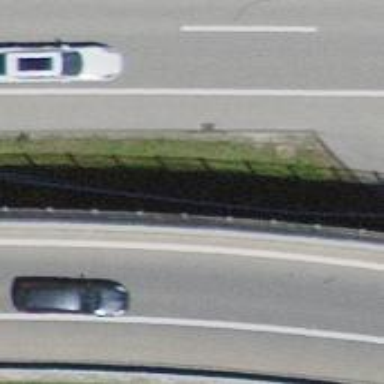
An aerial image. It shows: Guard rail as barrier.